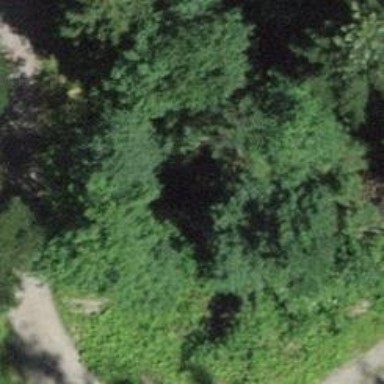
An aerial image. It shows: Culvert tunnel.